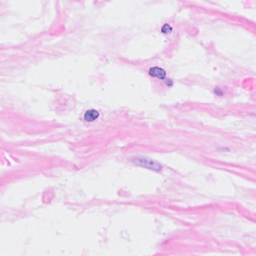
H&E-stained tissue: Breast